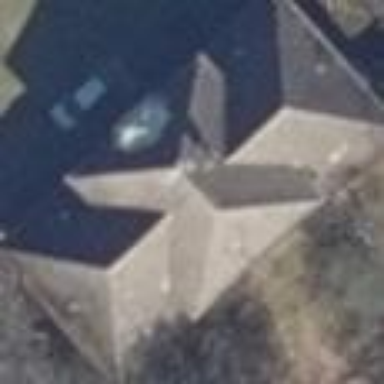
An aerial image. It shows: Detached building with hipped roof shape.